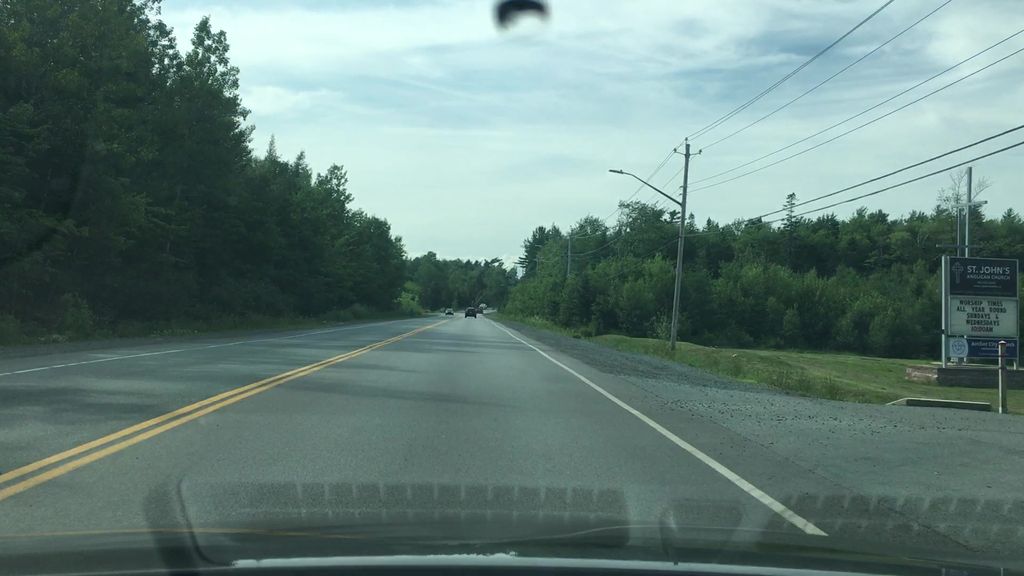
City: halifax